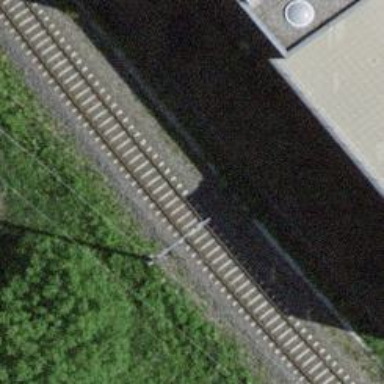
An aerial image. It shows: Single-track railway with electrified contact line. The track type is main.